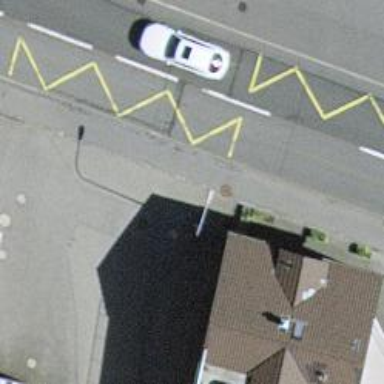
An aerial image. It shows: Platform for public transport on the road.